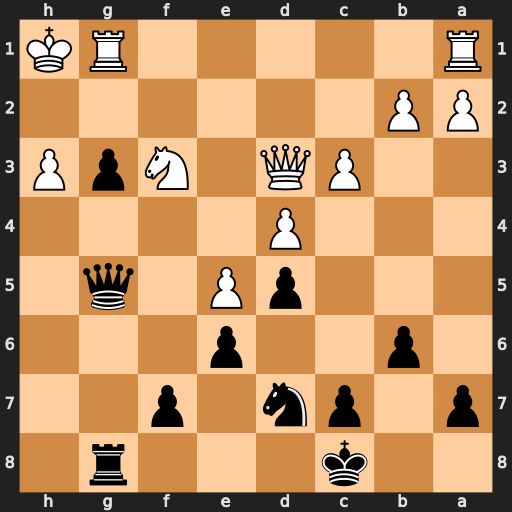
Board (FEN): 2k3r1/p1pn1p2/1p2p3/3pP1q1/3P4/2PQ1NpP/PP6/R5RK
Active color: b
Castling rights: -
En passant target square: -
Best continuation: g2+ Rxg2 Qxg2#